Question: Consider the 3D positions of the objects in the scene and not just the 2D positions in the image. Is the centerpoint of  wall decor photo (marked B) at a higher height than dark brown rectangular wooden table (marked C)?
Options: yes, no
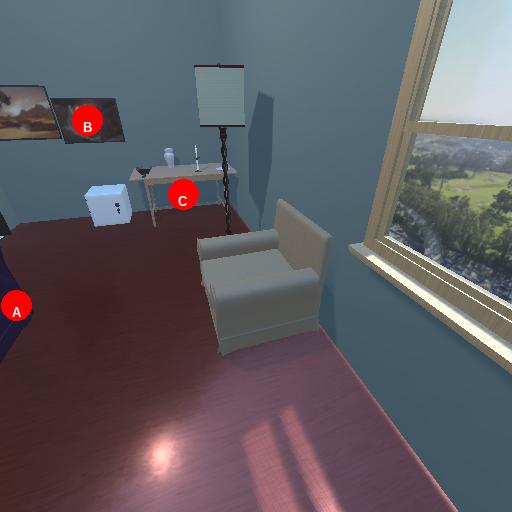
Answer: yes